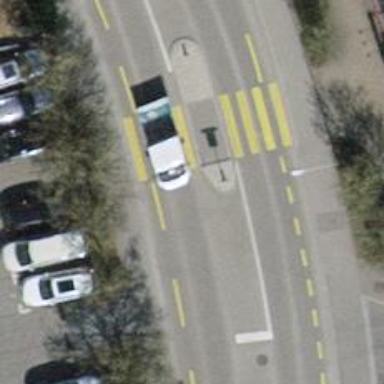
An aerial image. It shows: Uncontrolled zebra crossing with central island.